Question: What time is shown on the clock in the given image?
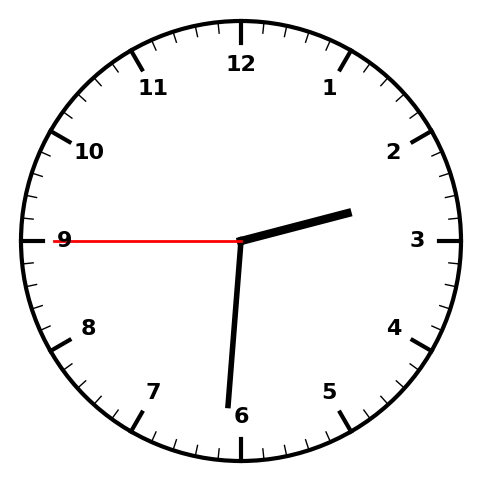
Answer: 02:30:45